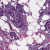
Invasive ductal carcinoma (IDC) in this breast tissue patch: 1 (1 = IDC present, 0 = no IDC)